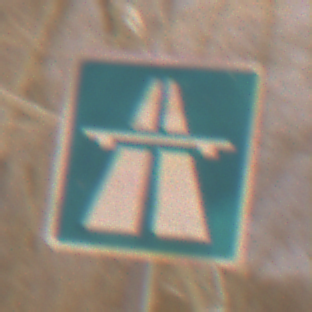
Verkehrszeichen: Autobahn
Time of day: Night
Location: Outdoor (Urban)
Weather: Overcast
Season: Winter
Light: Artificial